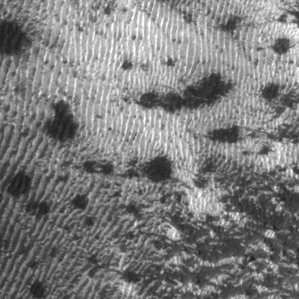
Label: frost